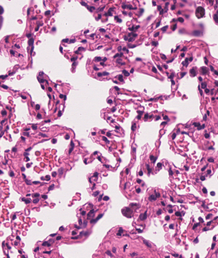
Tumor epithelial tissue: no
Tumor-associated stroma tissue: no
Normal tissue: yes